Question: I am new to Ionic and AngularJS. I am trying to store an array of objects to local storage. The code below works fine if I only store one object (I am able to retrieve the data). The problem arises when I try to store and access data from an array of objects (prints blank).
Here is my index.html
'''
<ul class="list">
<li class="item" ng-repeat="alarm in alarms">
{{alarm.hour}}: {{alarm.min}} {{alarm.pos}}
<span class="item-toggle">
<label class="toggle toggle-balanced">
<input type="checkbox" ng-model="alarm.on" ng-click="completeTask($index)">
<div class="track">
<div class="handle"></div>
</div>
</label>
</span>
</li>
</ul>
</ion-content>
'''
controller.js
'''
$scope.createalarm = function (alarm) {
$scope.alarms.push({
hour : alarm.hour , min : alarm.min , pos : alarm.pos , on : true
});
window.localStorage['alarms'] = JSON.stringify($scope.alarms);
$scope.setalarm.hide();
};
$scope.getalarms = function (){
$scope.alarms = JSON.parse(window.localStorage['alarms'] || '[]');
};
'''
I validate data stored in local storage using Storage Inspector in Mozilla. This is the result:

Can anyone Help me?
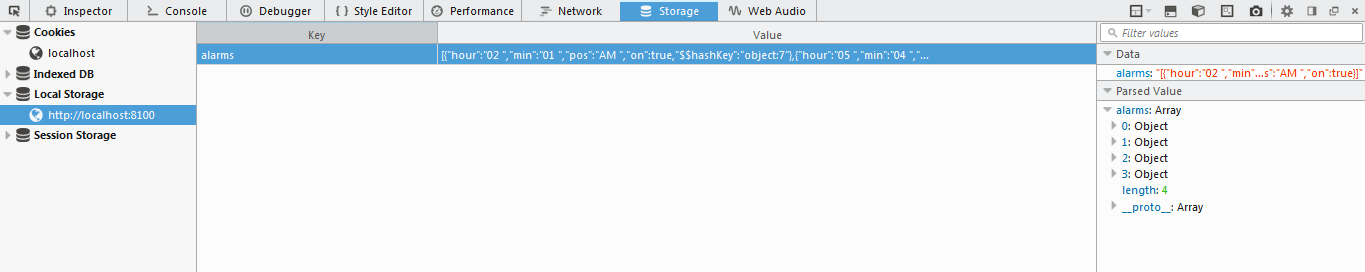
Answer: You can use this code to store an array object to local storage:
'''
localStorage.setItem('alarms', JSON.stringify($scope.alarms));
'''
to retrieve the stored values use this:
'''
$scope.alarms = (localStorage.getItem('alarms')!==null) ? JSON.parse(localStorage.getItem('alarms')) : [];
'''